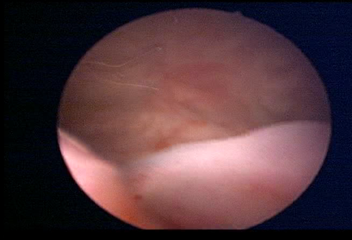
Modality: WLC
Class: Normal mucosa
Bladder cancer association: No